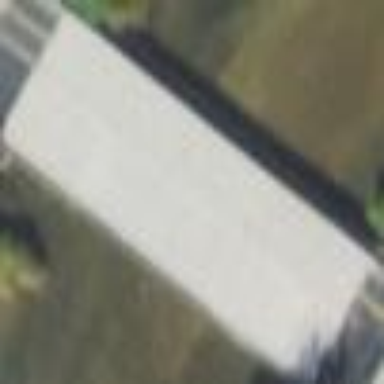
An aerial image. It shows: Man-made bridge.